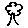
Label: tree